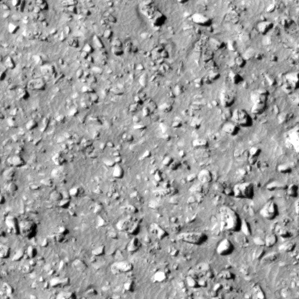
Label: non_frost